Question: My original problem was to create a scenario whereby there is a line of a specific length (x=100), and a barrier at specific position (pos=50). Multiple rounds of sampling are carried out, within which a specific amount of random numbers (p) are made. The numbers generated can either fall to left or right of the barrier. The program outputs the difference between the largest number generated to the left of the barrier and the smallest number generated to the right. This is much clearer to see here:

In this example, the system has created 4 numbers (a,b,c,d). It will ignore a and d and output the difference between b and c. Essentially, it will output the smallest possible fragment of the line that still contains the barrier.
The code I have been using to do this is:
'''
x = 100; % length of the grid
pos = 50; % position of the barrier
len1 = 0; % left edge of the grid
len2 = x; % right edge of the grid
sample = 1000; % number of samples to make
nn = 1:12 % number of points to generate (will loop over these)
len = zeros(sample, length(nn)); % array to record the results
for n = 1:length(nn) % For each number of pts to generate
numpts = nn(n);
for i = 1:sample % For each round of sampling,
p = round(rand(numpts,1) * x); % generate 'numpts' random points.
if any(p>pos) % If any are to the right of the barrier,
pright = min(p(p>pos)); % pick the smallest.
else
pright = len2;
end
if any(p<pos) % If any are to the left of the barrier,
pleft = max(p(p<pos)); % pick the largest.
else
pleft = len1;
end
len(i,n) = pright - pleft; % Record the length of the interval.
end
end
'''
: I'd like to make this more complex. For example, I would like to be able to use more than just one random number count in each round. Specifically I would like to relate this to Poisson distributions with different mean values:
'''
% Create poisson distributions for l = 1:12
range = 0:20;
for l=1:12;
y = poisspdf(range,l);
dist(:,l) = y;
end
'''
From this, i'd like to take 1000 samples for each l but within each round of 1000 samples, the random number count is no longer the same for all 1000 samples. Instead it depends on the poisson distribution. For example, within a mean value of 1, the probabilities are:
'''
0 - 0.3678
1 - 0.3678
2 - 0.1839
3 - 0.0613
4 - 0.0153
5 - 0.0030
6 - 0.0005
7 - 0.0001
8 - 0.0000
9 - 0.0000
10 - 0.0000
11 - 0.0000
12 - 0.0000
'''
So for the first round of 1000 samples, 367 of them would be carried out generating just 1 number, 367 carried out generating 2 numbers, 183 carried out generating 3 numbers and so on. The program will then repeat this using new values it gains from a mean value of 2 and so on. I'd then like to simply collect together all the fragment sizes ('pright-pleft') into a column of a matrix - a column for each value of l.
I know I could do something like:
'''
amount = dist*sample
'''
To multiply the poisson distributions by the sample size to gain how many of each number generation it should do - however i'm really stuck on how to incorporate this into the for-loop and alter the code to meet to tackle this new problem. I am also not sure how to read down a column on a matrix to use each probability value to determine how much of each type of RNG it should do.
Any help would be greatly appreciated,
Anna.
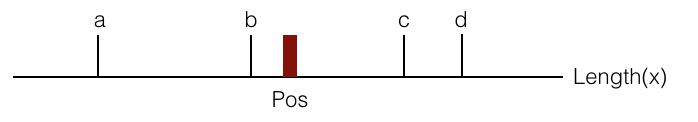
Answer: You could generate a vector of random variables from a known pdf object using 'random', if you have the statistics toolbox. Better still, skip the PDF step and generate the random variables using 'poissrnd'. Round off the value to the nearest integer and call 'rand' as you were doing already. In your loop simply iterate over your generated vector of poisson distributed random numbers.
Example:
'''
x = 100; % length of the grid
pos = 50; % position of the barrier
len1 = 0; % left edge of the grid
len2 = x; % right edge of the grid
sample = 1000; % number of samples to make
lambda = 1:12; % lambdas
Rrnd = round(poissrnd(repmat(lambda,sample,1)));
len = zeros(size(Rrnd)); % array to record the results
for n = lambda; % For each number of pts to generate
for i = 1:sample % For each round of sampling,
numpts = Rrnd(i,n);
p = round(rand(numpts,1) * x); % generate 'numpts' random points.
len(i,n) = min([p(p>pos);len2]) - max([p(p<pos);len1]); % Record the length
end
end
'''